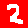
Digit: 2